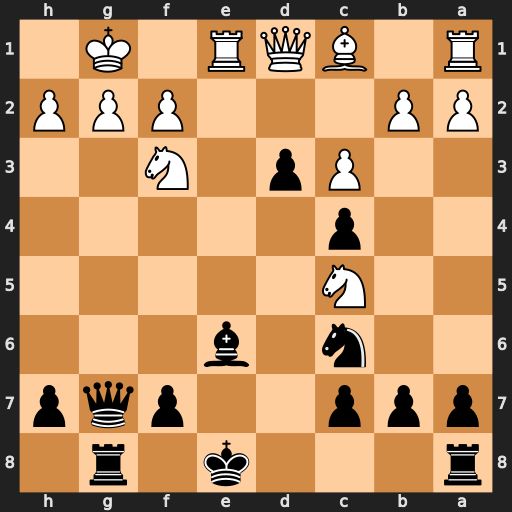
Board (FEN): r3k1r1/ppp2pqp/2n1b3/2N5/2p5/2Pp1N2/PP3PPP/R1BQR1K1
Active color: b
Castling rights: q
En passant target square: -
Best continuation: Qxg2#